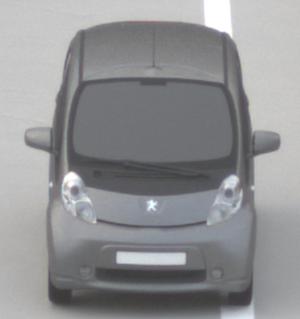
Make: Peugeot
Model: iOn
Detailed model: iOn
Model produced from: 2010/12
Model produced until: 2013/02
Doors: 5
Color: gray
Road condition: dry road
Daytime: sunrise or sunset
Contrast: low contrast